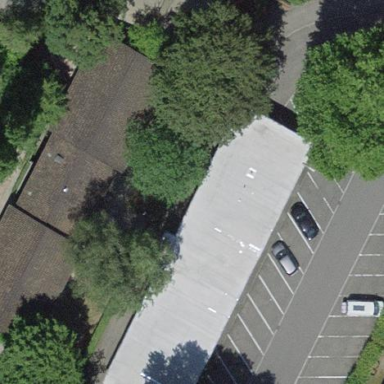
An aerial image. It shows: Kindergarten building.